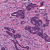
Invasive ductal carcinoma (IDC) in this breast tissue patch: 1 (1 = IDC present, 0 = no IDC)